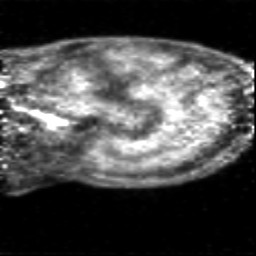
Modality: PET
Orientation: sagittal
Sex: female
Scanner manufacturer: siemens